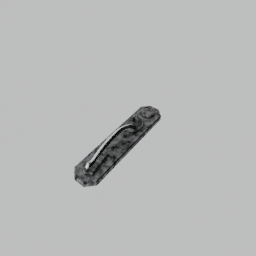
Label: mechanical